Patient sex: M
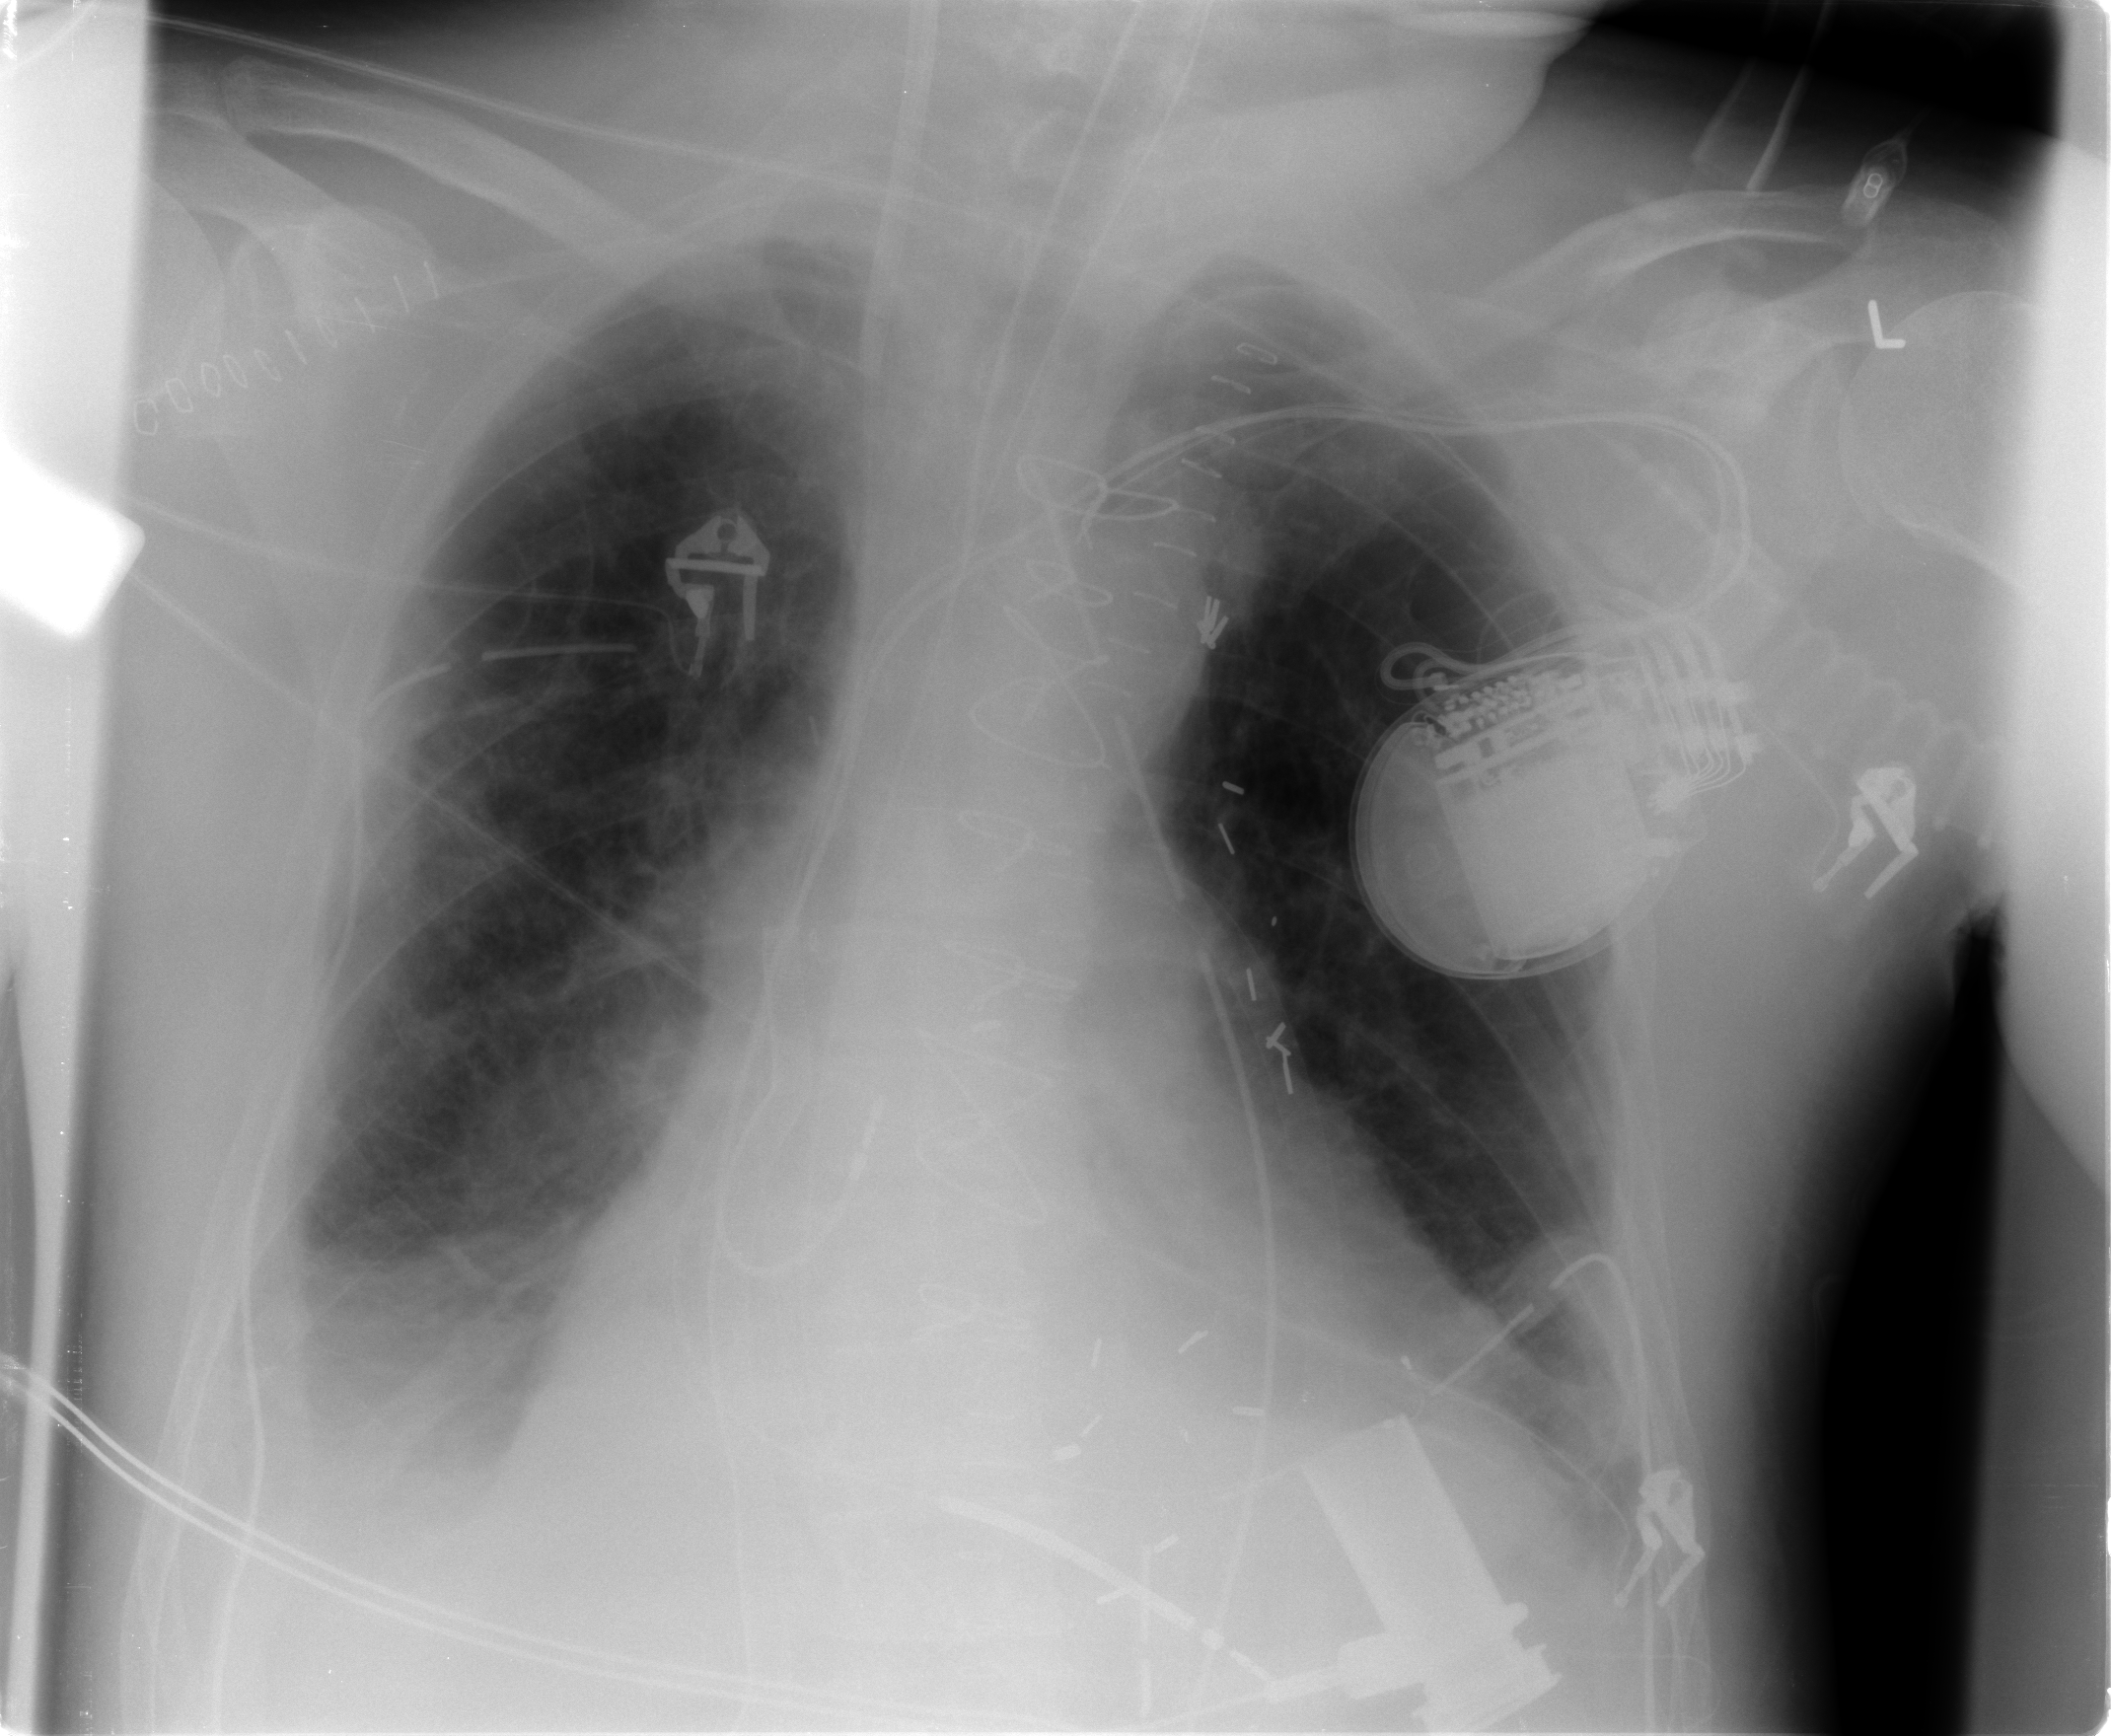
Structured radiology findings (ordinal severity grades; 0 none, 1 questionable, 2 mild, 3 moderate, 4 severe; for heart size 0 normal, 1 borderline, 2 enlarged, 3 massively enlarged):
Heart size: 3
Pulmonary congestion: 1
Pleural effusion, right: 2
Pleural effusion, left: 1
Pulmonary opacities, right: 1
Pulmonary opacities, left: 0
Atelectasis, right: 2
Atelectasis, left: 2